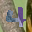
Label: 4